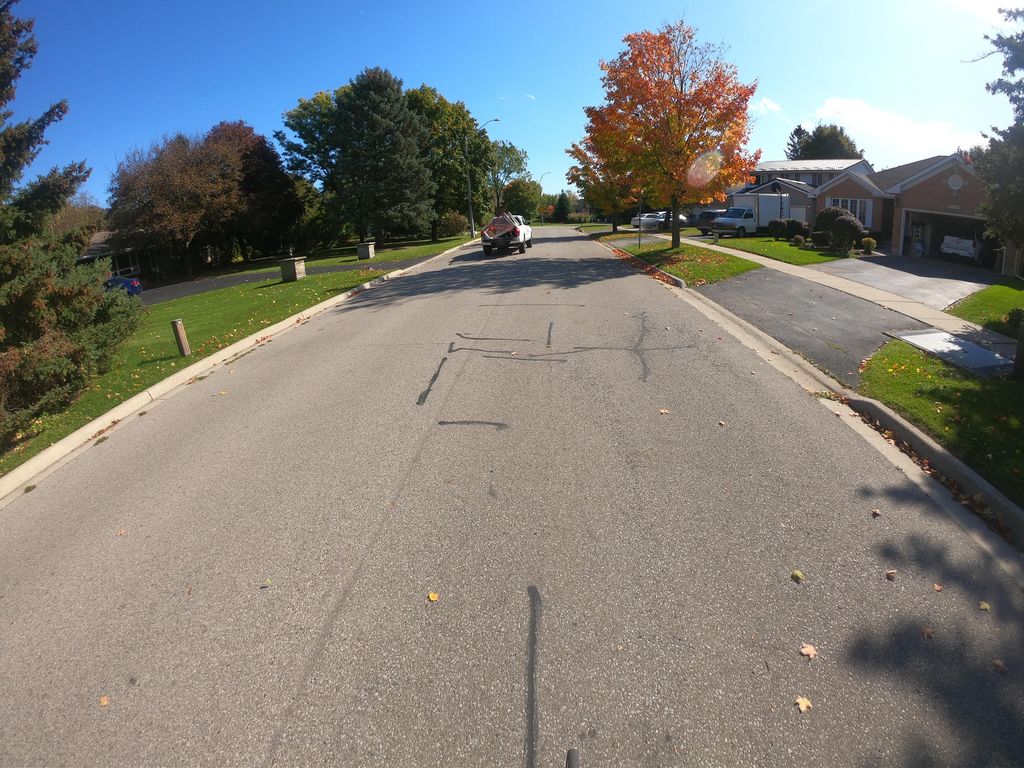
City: kitchener-waterloo